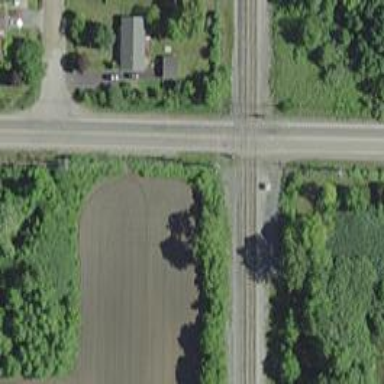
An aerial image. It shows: Railway level crossing.